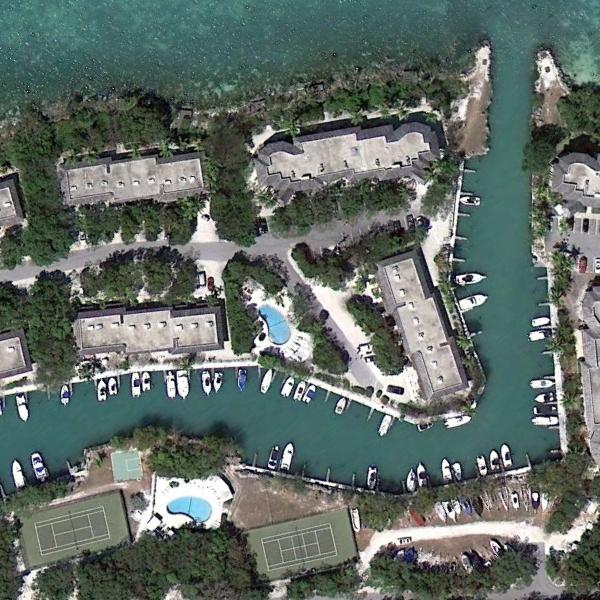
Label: Port